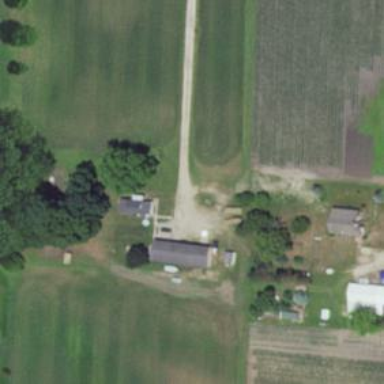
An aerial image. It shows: Driveway leading to service road.